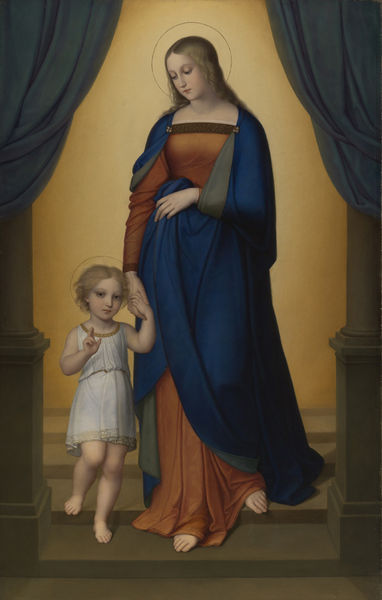
Titel: Maria mit dem Jesusknaben an der Hand
Künstler: Marie Ellenrieder
Standort: Karlsruhe
Institution: Staatliche Kunsthalle Karlsruhe
Schlagwörter: blau, fuß, gemälde, hand, nackt, umhang, weiß, gelb, grün, menschen, ausschnitt, braun, finger, frau, geste, haar, kleid, licht, orange, pfeiler, schwarz, säule, säulen, tür, blick, rot, tuch, hochformat, blond, hemd, wand, falten, gesicht, halten, johannes, stehen, hände, porträt, schauen, vorhang, gehen, gewand, gold, haare, mantel, stehend, kind, mutter, brosche, locken, renaissance, kreis, engel, beine, bein, füße, klein, romantik, treppe, vorhänge, robe, stufe, stufen, zeigen, nazarener, fein, tor, barfuss, eingang, treppenstufen, knabe, kreuz, gross, kleidchen, portal, heiligenschein, nimbus, christus, jesus, zentral, segen, segnen, gehend, schreiten, historiengemälde, treppenstufe, fingerzeig, balu, heilige, kirchlich, heilig, maria, madonna, heiland, mutter gottes, figürlich, friede, jesuskind, christ, heiligenscheine, segensgestus, madonne, fiebel, nimben, glorien, segensgeste, friedenszeichen, hantel, weioss, nackte füße, kind#, kleic, halten hände, segnene, #ausschnitt, chriat, setgnen